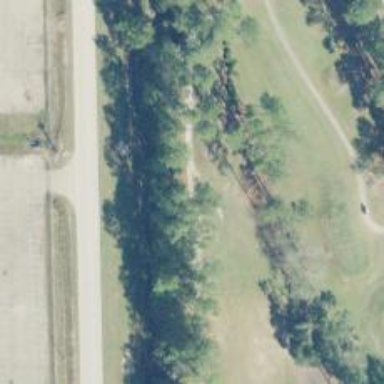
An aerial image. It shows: Path for golf carts.